Question: I have 3 tables:

The question is "List every course number in which both 'John Smith' and 'Kevin Miller' are enrolled."
My query:
'''
SELECT DISTINCT CourseNumber
FROM Enrollment
INNER JOIN Student ON Student.SSN = Enrollment.SSN
WHERE Student.Name = 'John Smith'
AND Student.Name = 'Kevin Miller'
'''
but it didn't return anything.
If I change the operator "AND" to "OR", it's going to show 2 courses number which is the wrong answer.
Can anybody help me please? Thank you
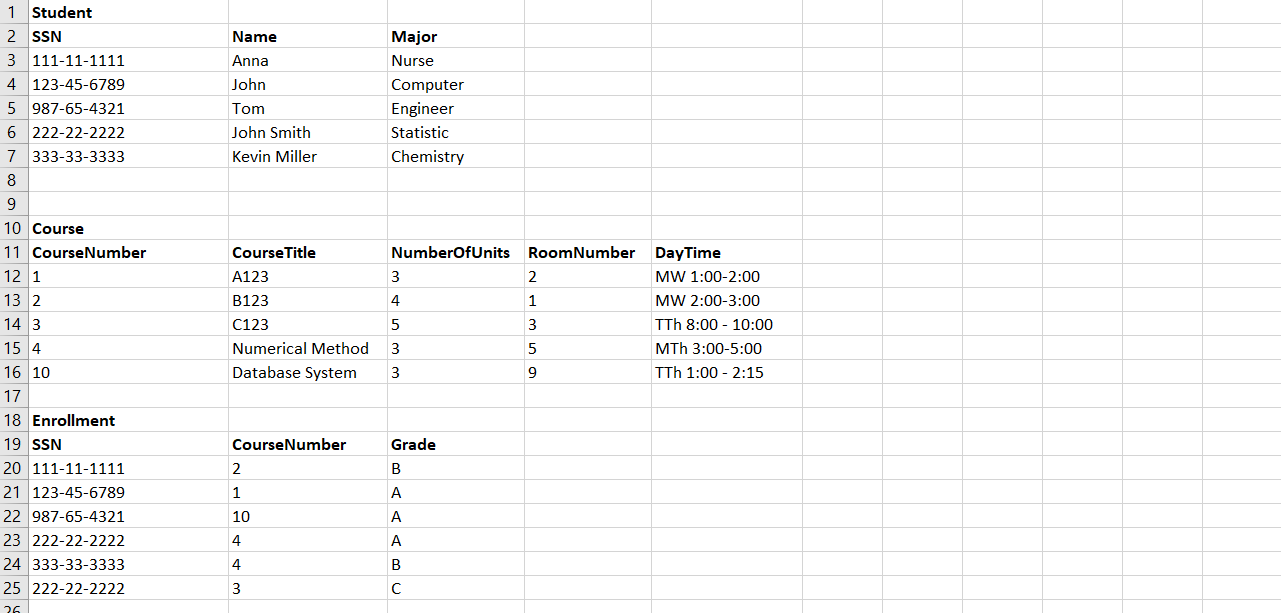
Answer: You need some kind of aggregation logic here, because the assertion on both students inherently involves more than one record. So, a 'WHERE' clause by itself won't work. Here is one common way to approach this:
'''
SELECT e.CourseNumber
FROM Enrollment e
INNER JOIN Student s ON s.SSN = e.SSN
WHERE s.Name = IN ('John Smith', 'Kevin Miller')
GROUP BY e.CourseNumber
HAVING MIN(s.Name) <> MAX(s.Name);
'''
I prefer the above approach, but you could also use exists logic here:
'''
SELECT DISTINCT e.CourseNumber
FROM Enrollment e
INNER JOIN Student s ON s.SSN = e.SSN
WHERE
e.Name = 'John Smith' AND
EXISTS (SELECT 1 FROM Enrollment e1
INNER JOIN Student s1 ON s1.SSN = e1.SSN
WHERE e1.CourseNumber = e.CourseNumber AND
s1.Name = 'Kevin Miller');
'''